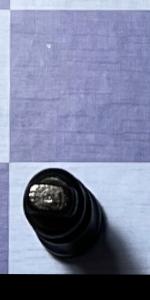
Label: King_Black